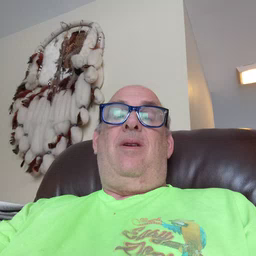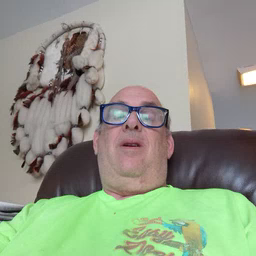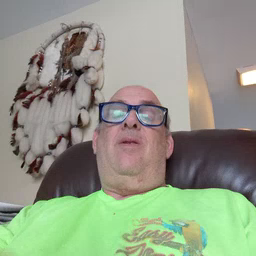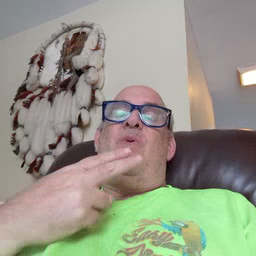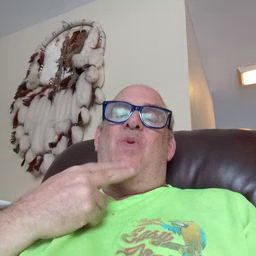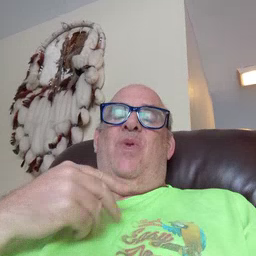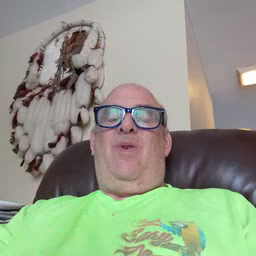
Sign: cute